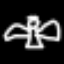
Label: angel